Question: I'm trying to use <URL>. What's wrong with my formula?

I use Excel 2013 if that matters.
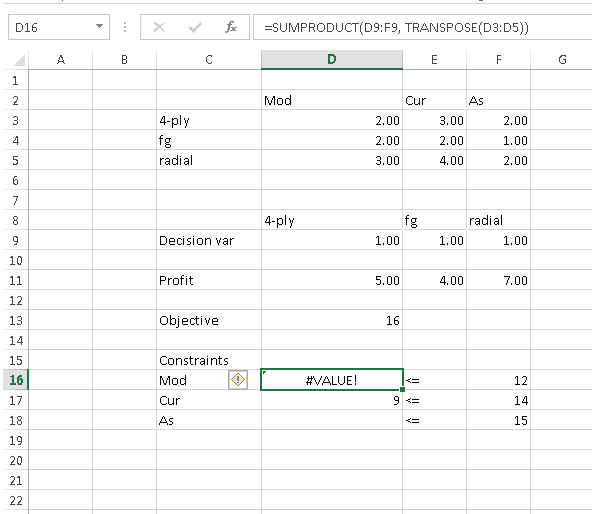
Answer: Your formula is correct, you just need to press 'Crtl+Shift+Enter' to confirm it and make it an array formula. In some cases 'SUMPRODUCT' will sometimes automatically handle array treatment of arguments, but a 'TRANSPOSE' argument apparently is not among them.